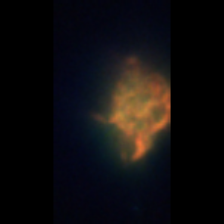
Taxon: Ciliates
Group: Other